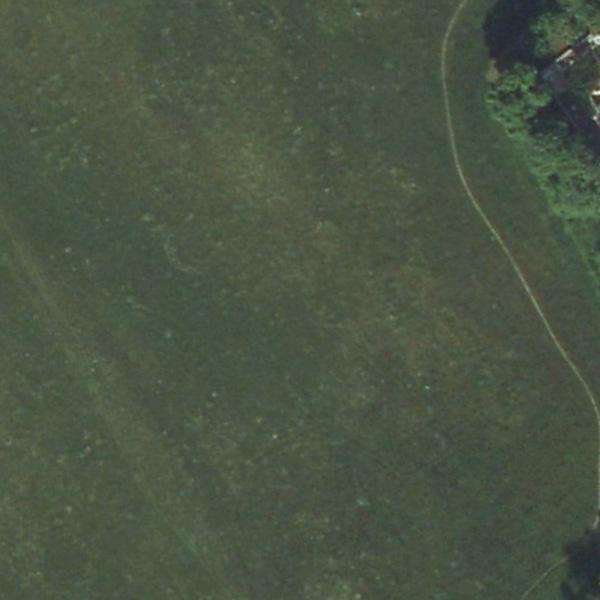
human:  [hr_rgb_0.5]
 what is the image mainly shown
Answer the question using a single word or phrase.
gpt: meadow